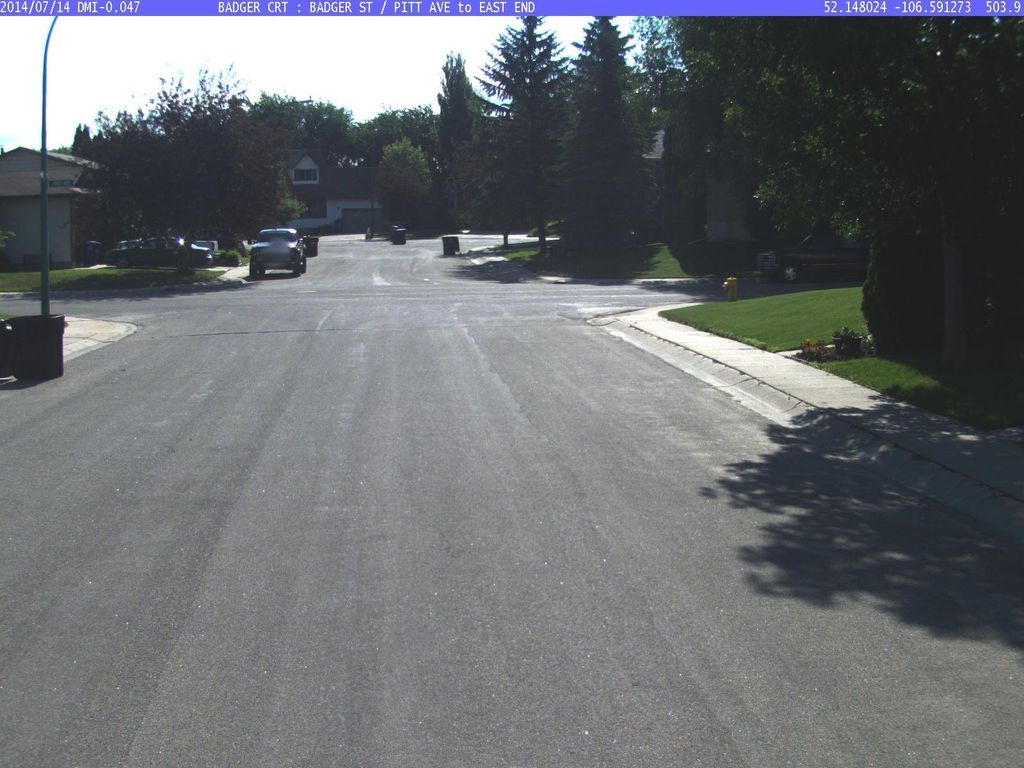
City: saskatoon